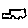
Label: car